Interaction volume radius: 5 \u00c5
Interaction volume height: 20 \u00c5
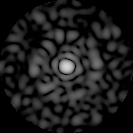
Disorder parameter: 0.8524